Question: I want to create a matrix of two-dimensional vectors. Every vector should contain the x/y index (or i,j if you want) of its own position in the matrix.
Basically I want something like this:

I know that I could create this in a for-loop, but is there a simpler way? Matlab has so many useful functions for things like that, it surprised me more than once.
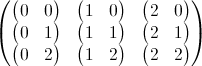
Answer: 'meshgrid' will get you most of the way there:
'''
>> [X,Y] = meshgrid(0:2, 0:2)
X =
0 1 2
0 1 2
0 1 2
Y =
0 0 0
1 1 1
2 2 2
'''
You generally can't have a "matrix of vectors" in Matlab. Two other options:
1. Make a "cell array" of vectors.
2. Make a three-dimensional matrix (NxMx2) where the third dimension indexes into X or Y (i.e row or column)
To implement the second option:
'''
coords(:,:,1) = X
coords(:,:,2) = Y
'''
A followup question: why do you want to do this?